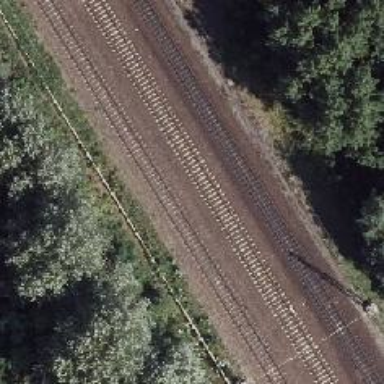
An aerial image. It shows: Railway service station.